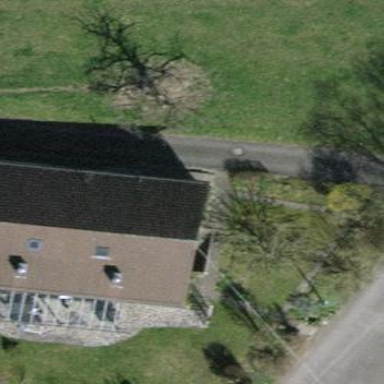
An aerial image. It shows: Building with tile roof.